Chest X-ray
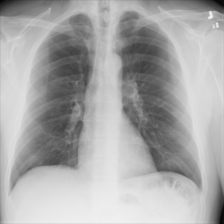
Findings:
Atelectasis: negative
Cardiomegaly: negative
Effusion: negative
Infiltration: negative
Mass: negative
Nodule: negative
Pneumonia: negative
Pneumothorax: negative
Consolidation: negative
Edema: negative
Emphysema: negative
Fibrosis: negative
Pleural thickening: negative
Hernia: negative